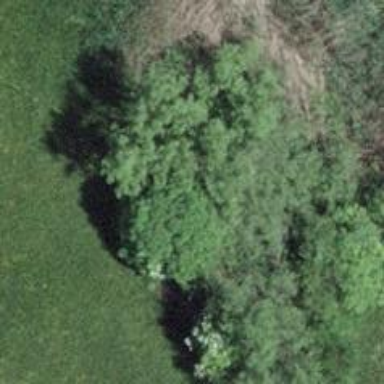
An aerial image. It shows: Shrub in its natural environment.